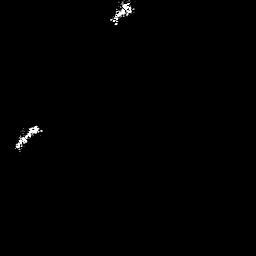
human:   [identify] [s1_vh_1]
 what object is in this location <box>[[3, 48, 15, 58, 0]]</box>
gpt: <ref>1 medium ship at the left</ref>